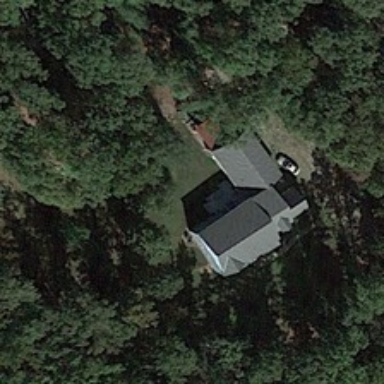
A hot spring pool are on the green hill .